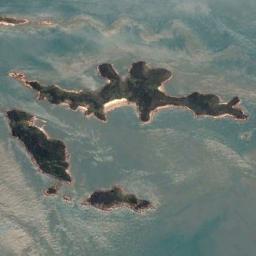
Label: island